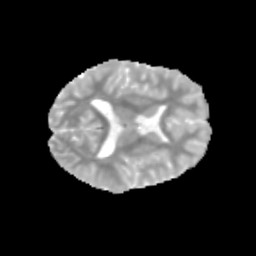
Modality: MD
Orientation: axial
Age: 9
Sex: male
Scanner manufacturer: siemens
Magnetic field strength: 3 T
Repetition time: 3.8 s
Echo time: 0.07 s